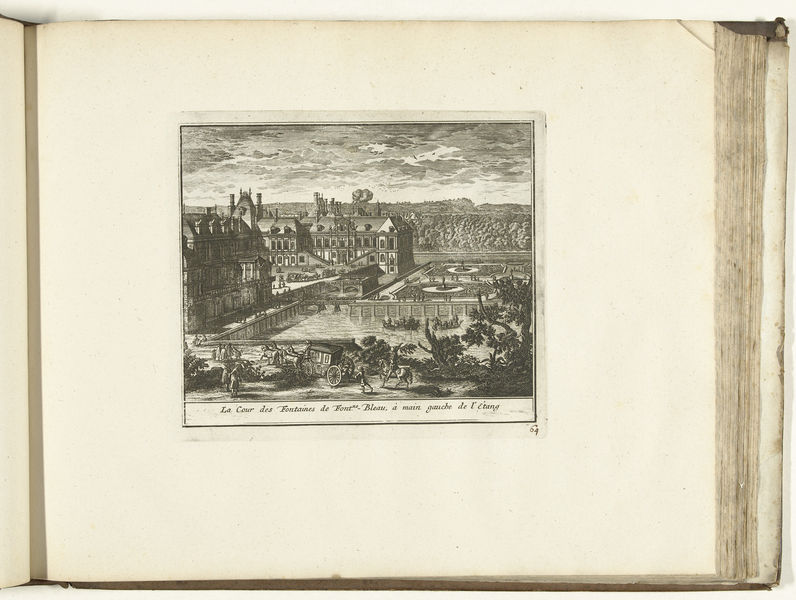
Titel: Gezicht op de Cour de la Fontaine in het paleis van Fontainebleau
Künstler: Jan Lamsvelt
Standort: Amsterdam
Institution: Rijksmuseum
Schlagwörter: paris, gravure, ville, dessin, palais, jardin, caleche, cavvalier, hambourg